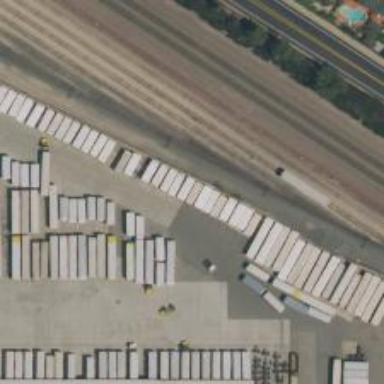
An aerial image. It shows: Railway yard.